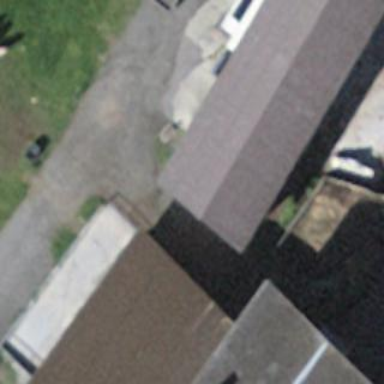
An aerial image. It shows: Building with tiled roof.